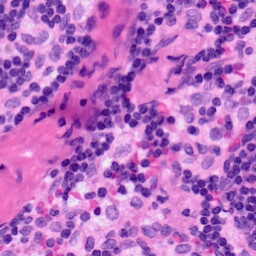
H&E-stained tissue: LymphNode